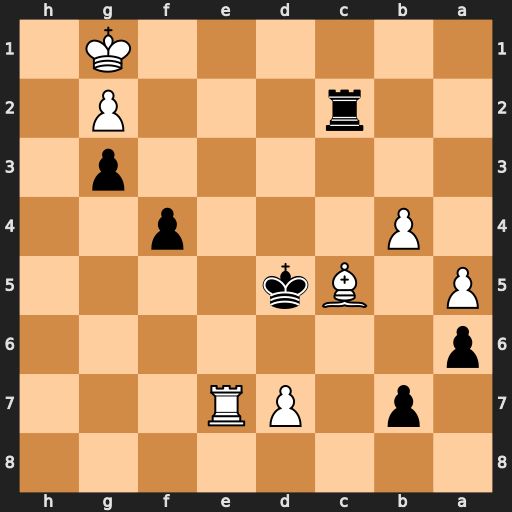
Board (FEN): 8/1p1PR3/p7/P1Bk4/1P3p2/6p1/2r3P1/6K1
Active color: b
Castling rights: -
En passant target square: -
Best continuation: Rc1+ Re1 Rxe1#